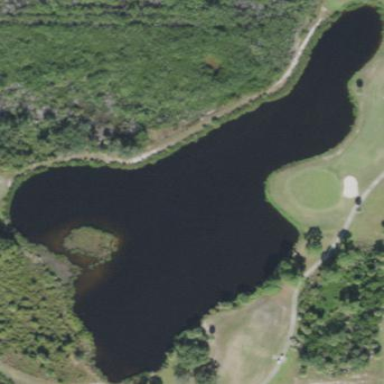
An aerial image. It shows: Water hazard on golf course.